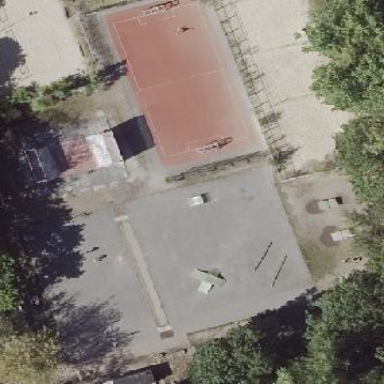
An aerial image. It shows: Sports centre in the leisure land.